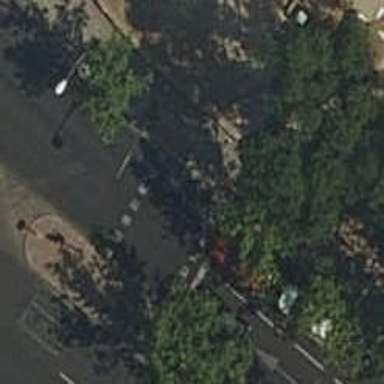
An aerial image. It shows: Road with traffic signals.